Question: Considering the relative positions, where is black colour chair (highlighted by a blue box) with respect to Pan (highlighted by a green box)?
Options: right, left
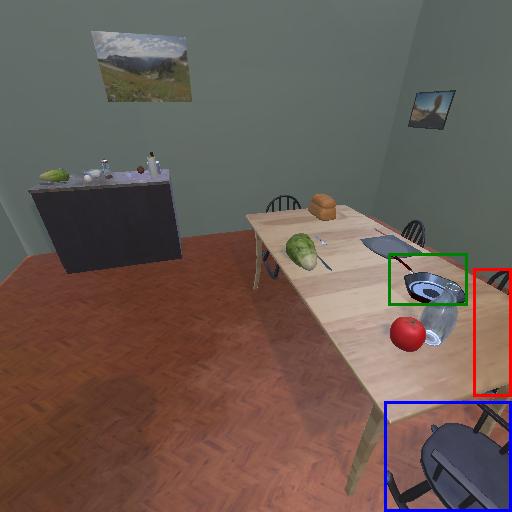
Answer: right